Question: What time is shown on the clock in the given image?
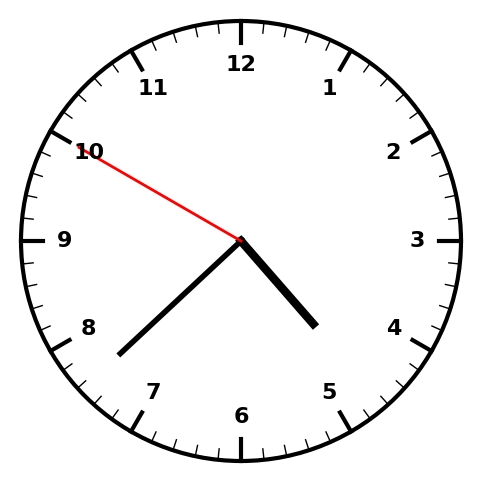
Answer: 04:37:50